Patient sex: M
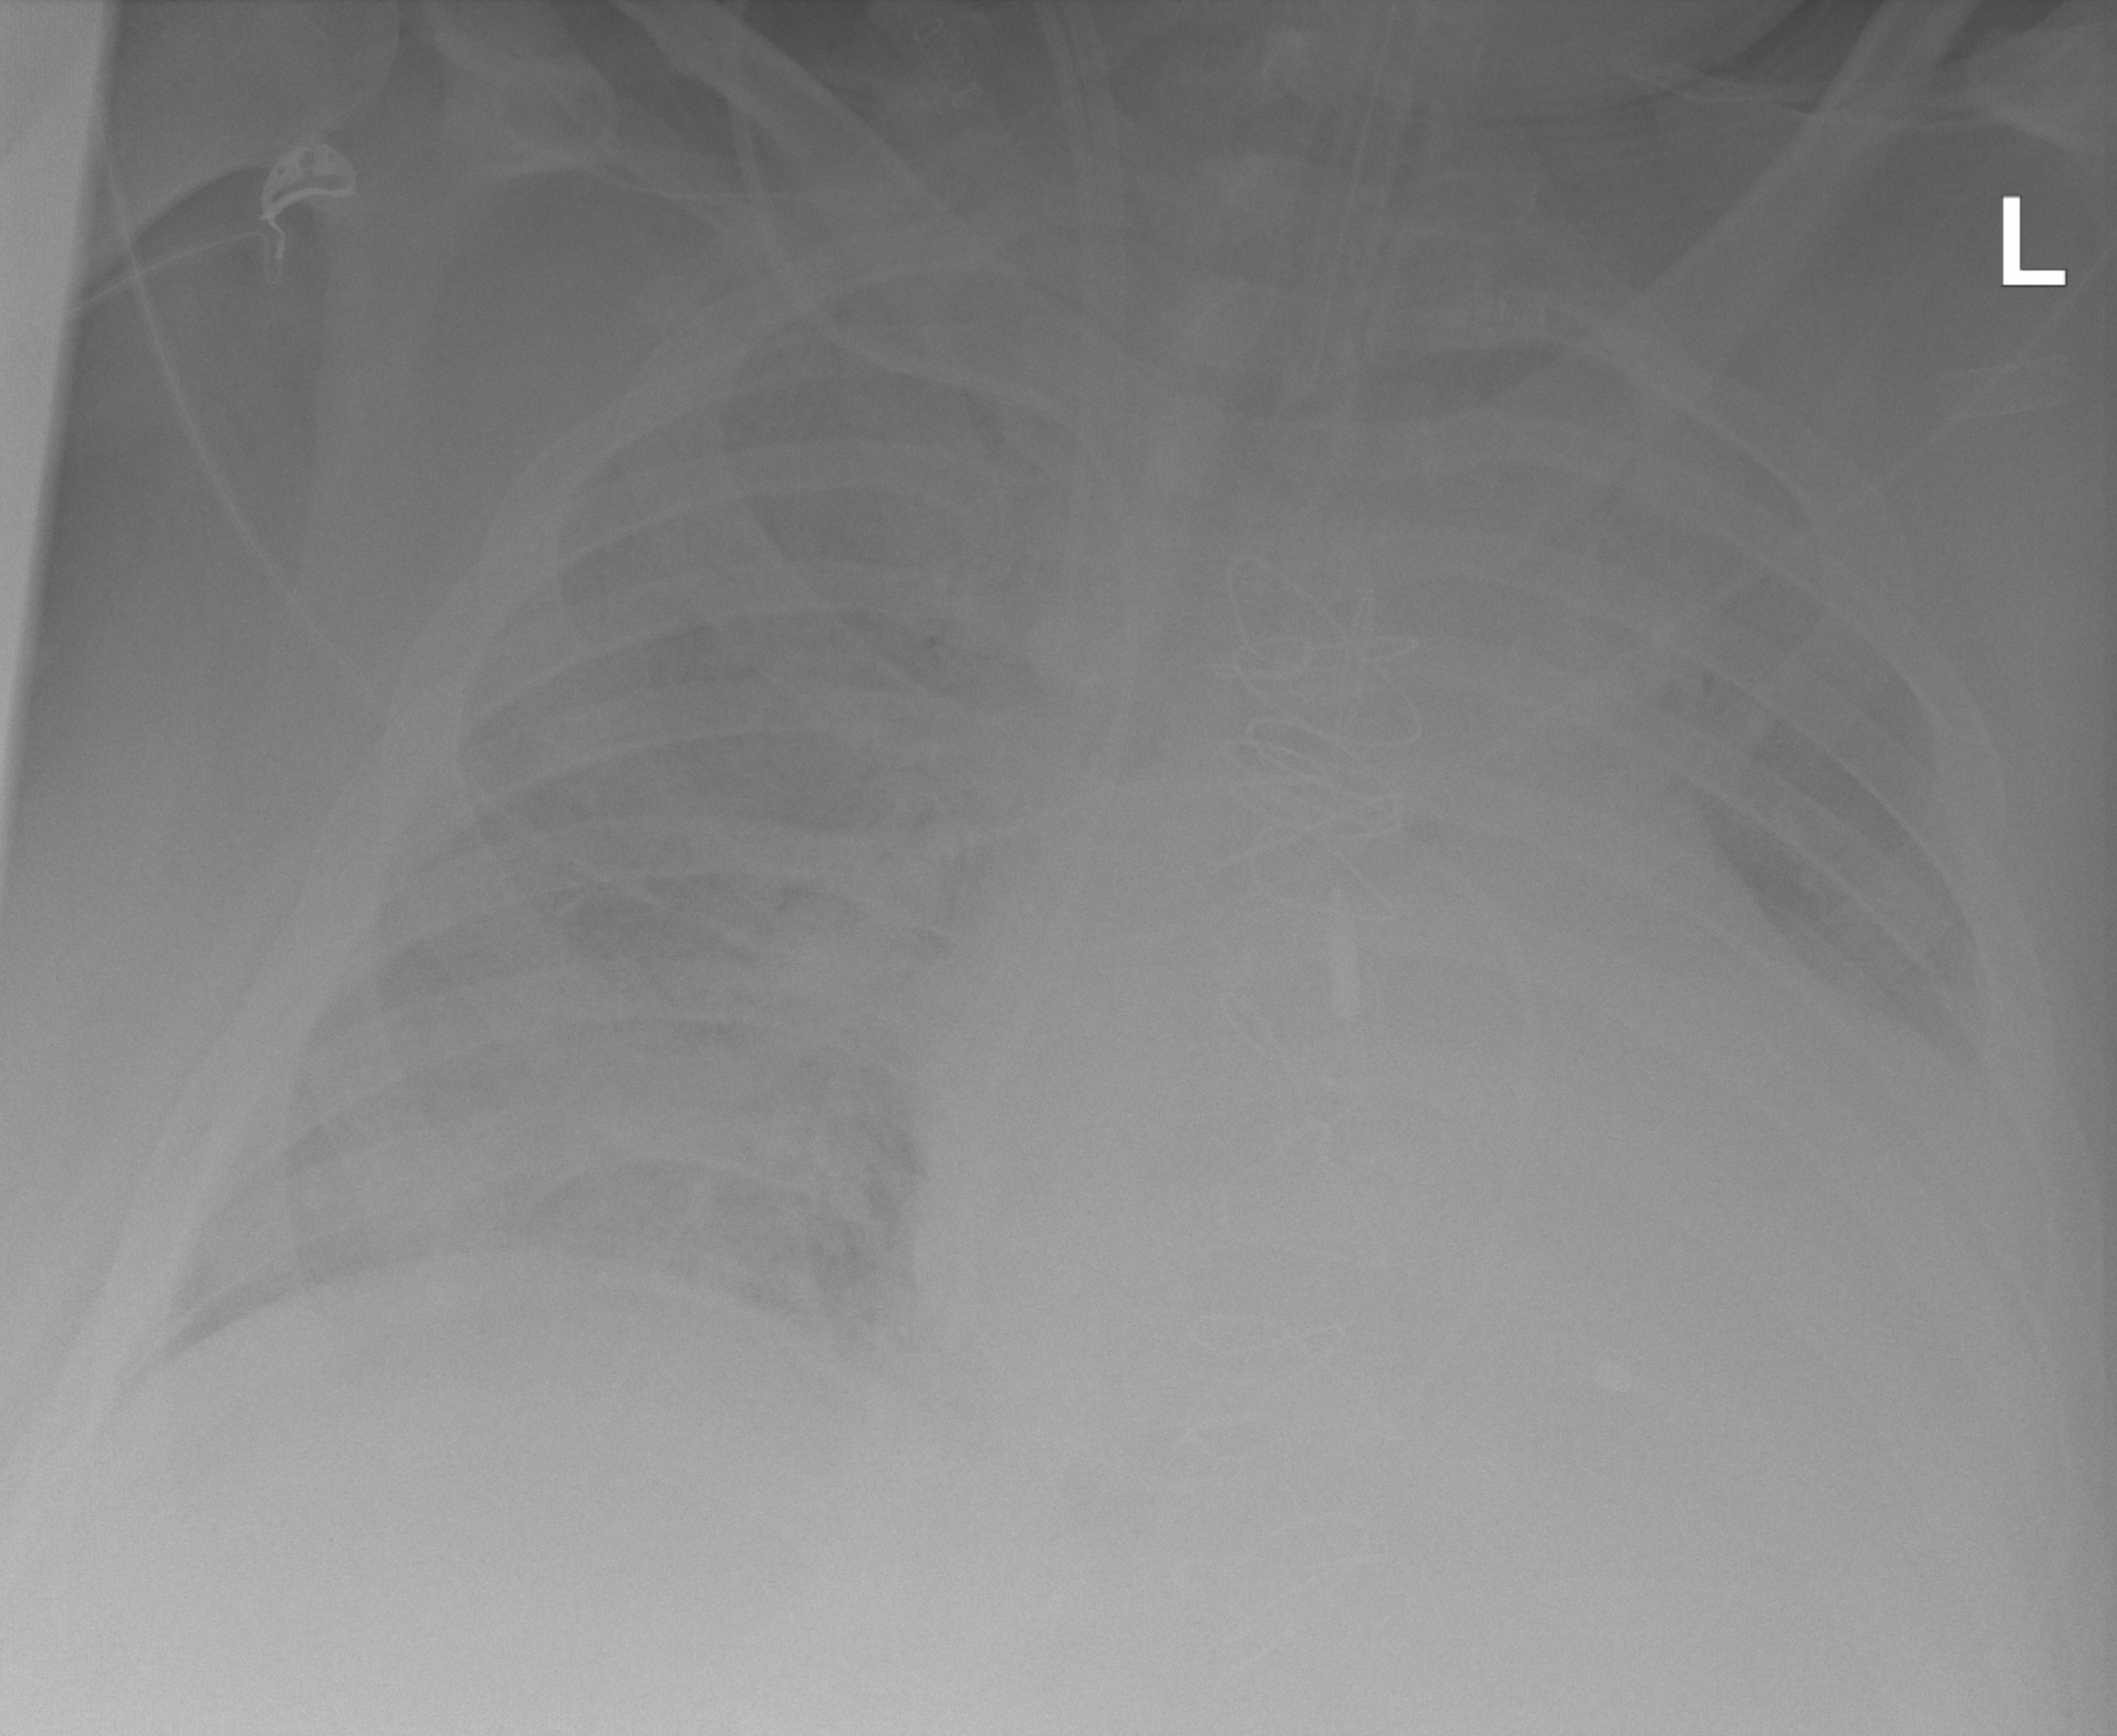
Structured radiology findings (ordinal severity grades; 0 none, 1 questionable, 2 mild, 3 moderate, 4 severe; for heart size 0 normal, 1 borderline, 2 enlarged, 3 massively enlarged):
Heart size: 3
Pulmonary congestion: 3
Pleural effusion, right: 0
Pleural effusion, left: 1
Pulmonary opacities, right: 3
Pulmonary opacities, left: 2
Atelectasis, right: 2
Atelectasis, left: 2